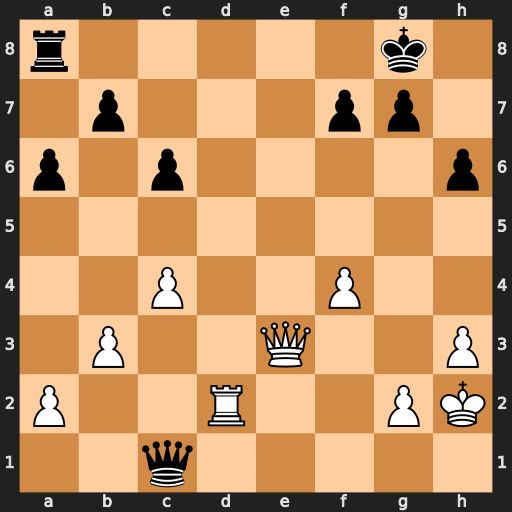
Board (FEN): r5k1/1p3pp1/p1p4p/8/2P2P2/1P2Q2P/P2R2PK/2q5
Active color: w
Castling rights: -
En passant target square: -
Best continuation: Rd8+ Rxd8 Qxc1